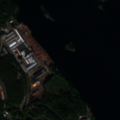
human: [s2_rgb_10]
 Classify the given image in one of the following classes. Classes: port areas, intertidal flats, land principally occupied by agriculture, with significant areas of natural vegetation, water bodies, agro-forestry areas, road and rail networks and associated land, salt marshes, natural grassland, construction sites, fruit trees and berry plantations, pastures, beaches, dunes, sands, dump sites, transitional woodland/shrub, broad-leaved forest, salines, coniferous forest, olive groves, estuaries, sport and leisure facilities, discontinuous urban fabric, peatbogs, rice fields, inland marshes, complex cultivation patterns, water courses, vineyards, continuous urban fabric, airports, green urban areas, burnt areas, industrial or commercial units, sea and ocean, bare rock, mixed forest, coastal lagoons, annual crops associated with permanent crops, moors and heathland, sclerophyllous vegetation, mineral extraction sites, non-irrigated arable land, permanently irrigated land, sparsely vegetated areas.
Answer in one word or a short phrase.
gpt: industrial or commercial units, coniferous forest, mixed forest, water bodies